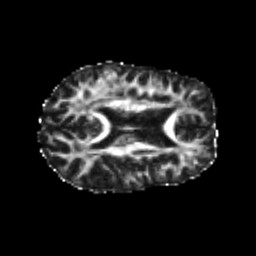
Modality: FA
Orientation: axial
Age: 21
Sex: female
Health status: healthy
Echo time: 0.074 s